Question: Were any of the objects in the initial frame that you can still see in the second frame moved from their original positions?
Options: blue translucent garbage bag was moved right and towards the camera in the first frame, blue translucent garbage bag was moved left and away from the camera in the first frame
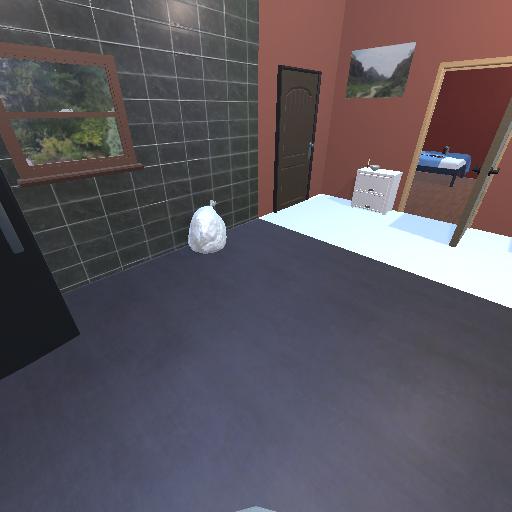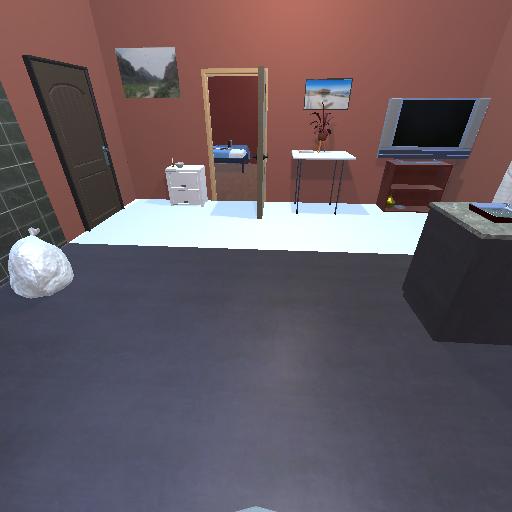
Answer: blue translucent garbage bag was moved right and towards the camera in the first frame